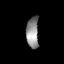
Tissue: lung
Cell type: Epithelial cells
Senescence score: 0.2164
Nuclear area (px): 383
Mean DAPI intensity: 141.514